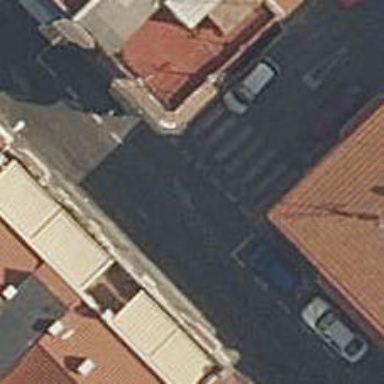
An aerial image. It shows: Road with "give way" sign.